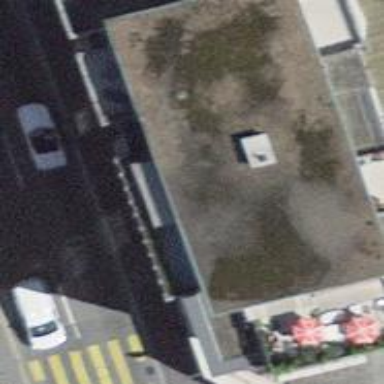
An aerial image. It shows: Restaurant.